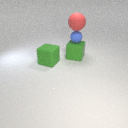
small blue rubber sphere below large red rubber sphere